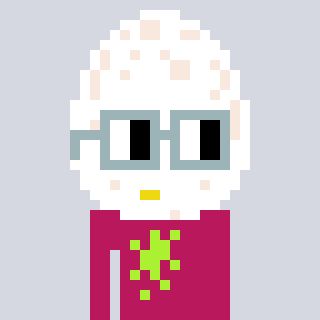
a pixel art character with square dark gray glasses, a egg-shaped head and a darkpink-colored body on a cool background